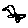
Label: bird